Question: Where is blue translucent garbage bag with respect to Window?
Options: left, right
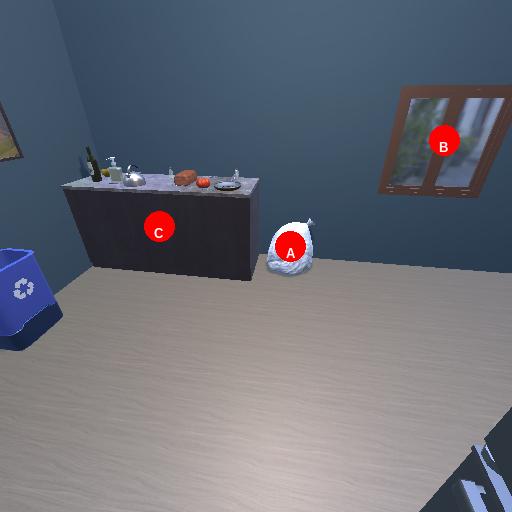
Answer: left